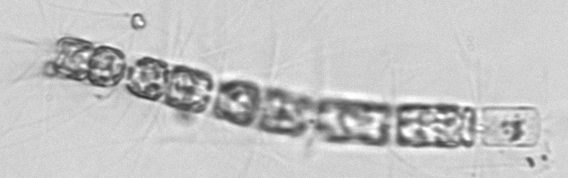
Label: Bacteriastrum